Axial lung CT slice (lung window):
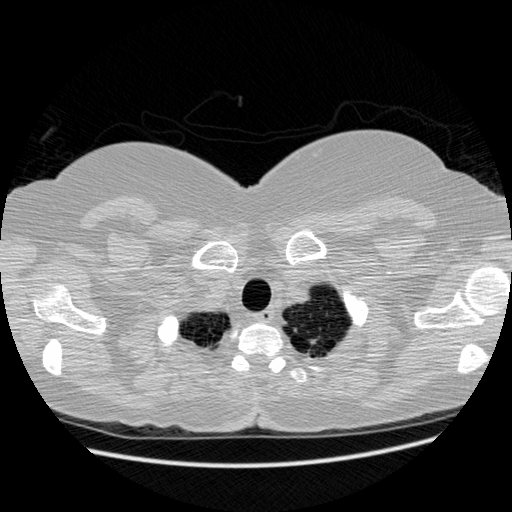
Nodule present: no